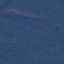
Label: Forest